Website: lowes
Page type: payment
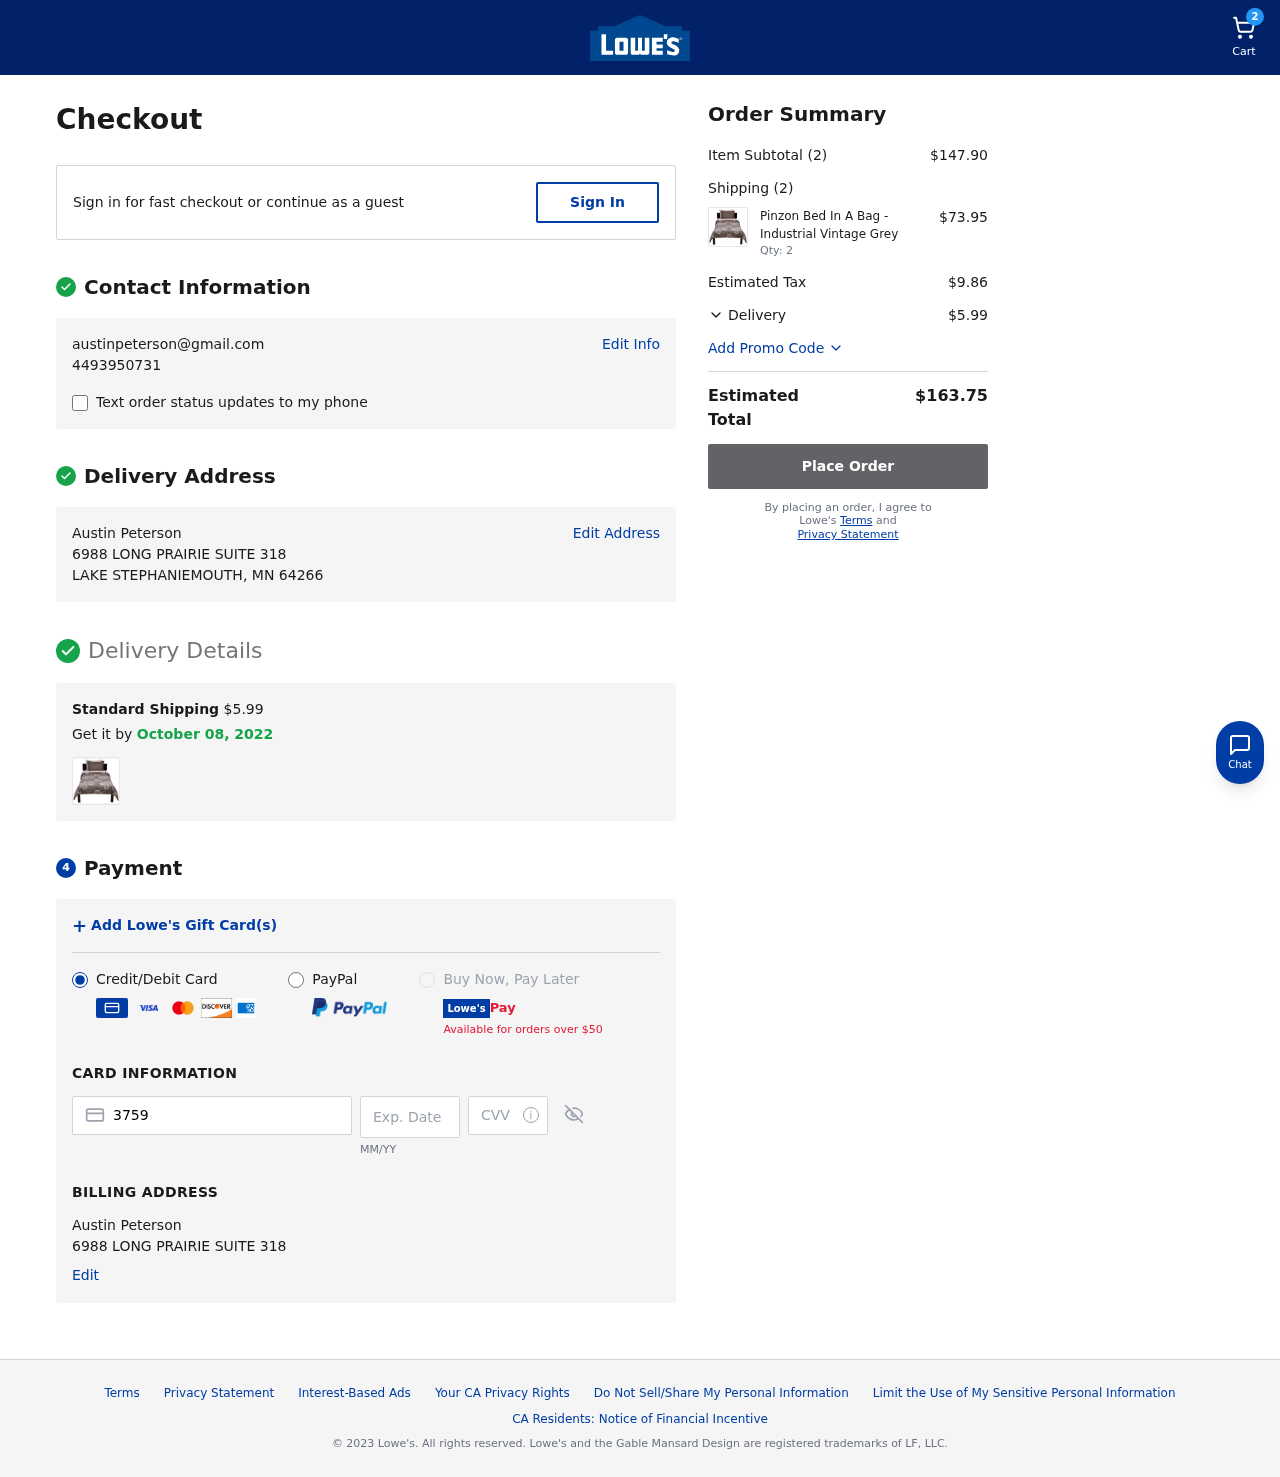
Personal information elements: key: PII_CARD_CVV
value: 4398
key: PII_CARD_EXPIRY
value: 01/29
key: PII_CARD_NUMBER
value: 3759 1224 1925 422
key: PII_EMAIL
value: austinpeterson@gmail.com
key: PII_FULLNAME
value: Austin Peterson
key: PII_FULLNAME2
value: Austin Peterson
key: PII_PHONE
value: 4493950731
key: PII_STREET
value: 6988 LONG PRAIRIE SUITE 318
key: PII_STREET2
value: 6988 LONG PRAIRIE SUITE 318
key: PII_CITY_STATE_ZIP
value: LAKE STEPHANIEMOUTH, MN 64266
Product elements: key: PRODUCT1_NAME
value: Pinzon Bed In A Bag - Industrial Vintage Grey
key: PRODUCT1_PRICE
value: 73.95
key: PRODUCT1_QUANTITY
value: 2
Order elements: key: ORDER_NUM_ITEMS
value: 2
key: ORDER_SHIPPING_COST
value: $5.99
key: ORDER_DELIVERY_DATE
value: October 08, 2022
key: ORDER_SUBTOTAL
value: $147.90
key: ORDER_NUM_ITEMS2
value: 2
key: ORDER_TAX
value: $9.86
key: ORDER_SHIPPING_COST2
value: $5.99
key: ORDER_TOTAL
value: $163.75